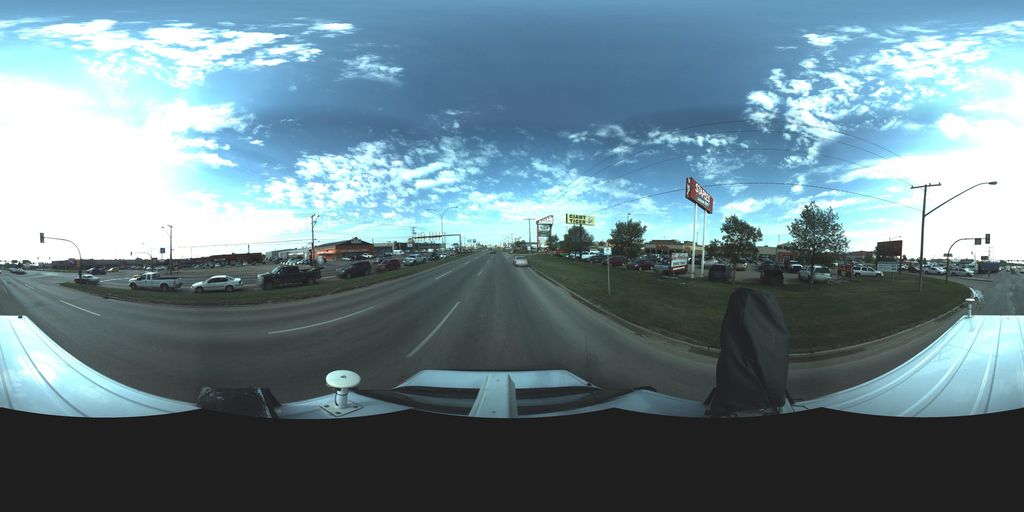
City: saskatoon